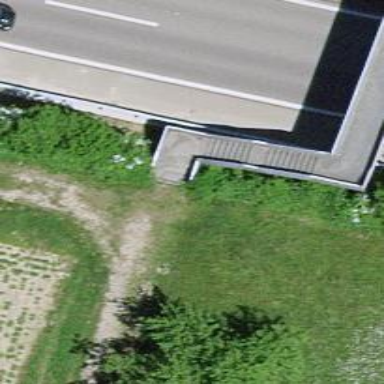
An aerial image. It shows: Bridge with steps for pedestrians.